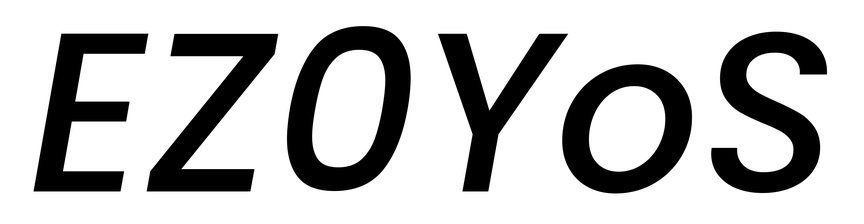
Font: Poppins-MediumItalic